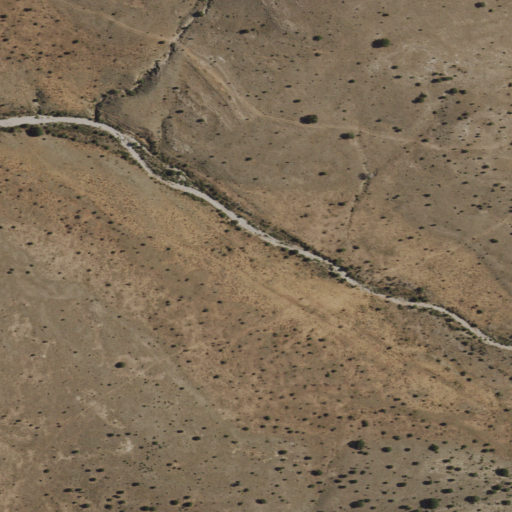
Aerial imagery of valley in New Mexico named Teel Canyon containing shrub and grassland